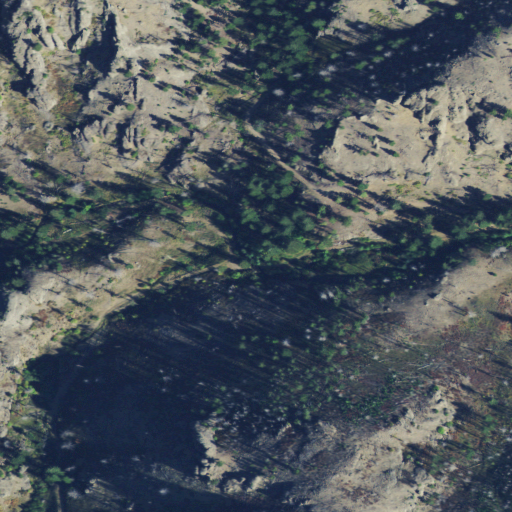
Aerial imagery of valley in Montana named Lundy Draw containing shrub, evergreen forest, and grassland